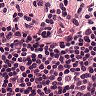
Metastatic tissue present: no